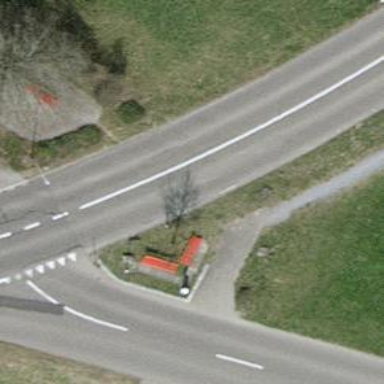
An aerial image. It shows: Red bench.